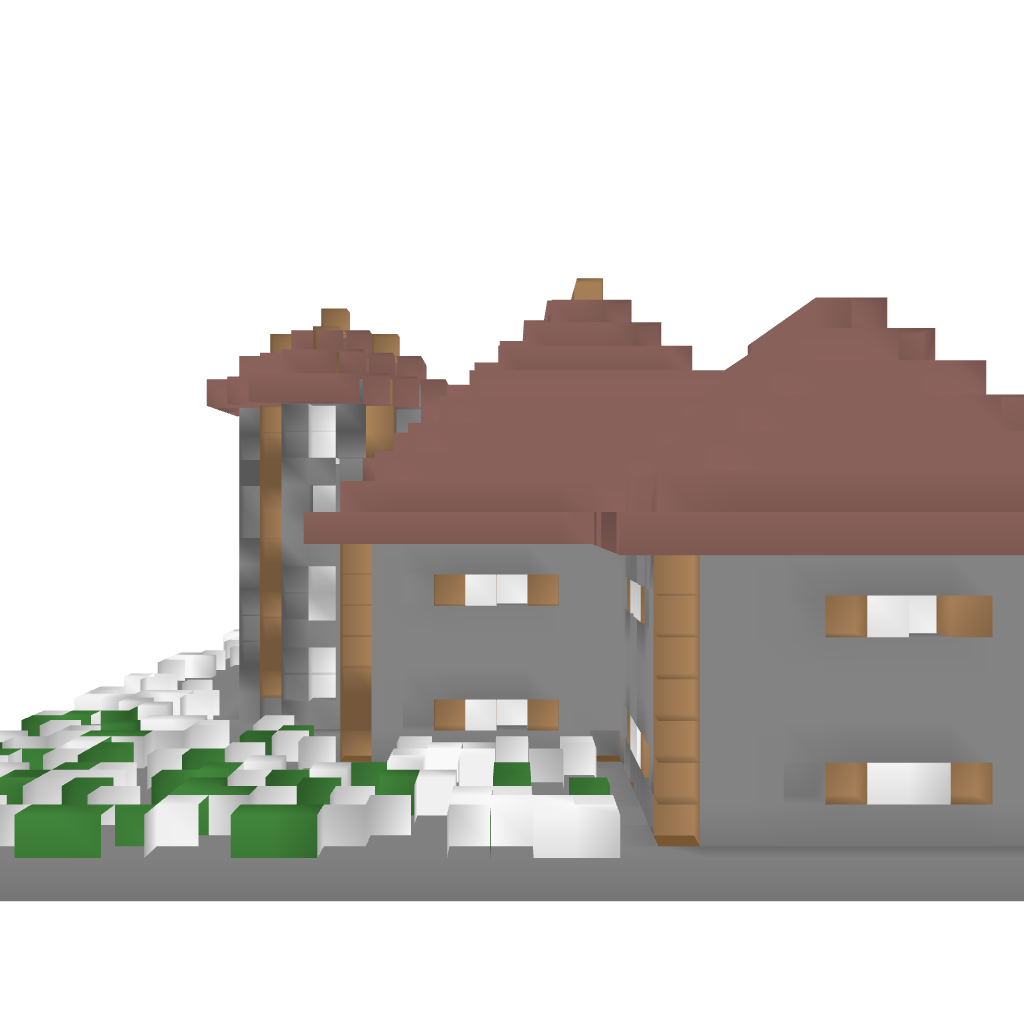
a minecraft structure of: Medeival Mansion bad low quality